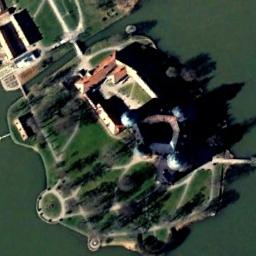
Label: palace